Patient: sex M, age 26
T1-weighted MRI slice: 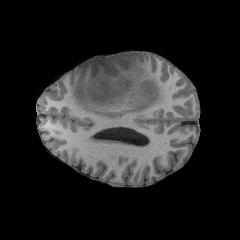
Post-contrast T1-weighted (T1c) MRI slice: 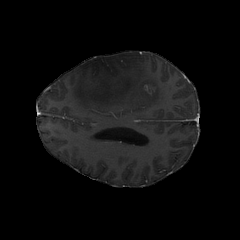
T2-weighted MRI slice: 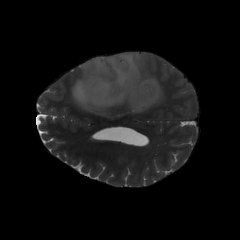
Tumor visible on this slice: yes
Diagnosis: Astrocytoma, IDH-mutant
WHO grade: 3